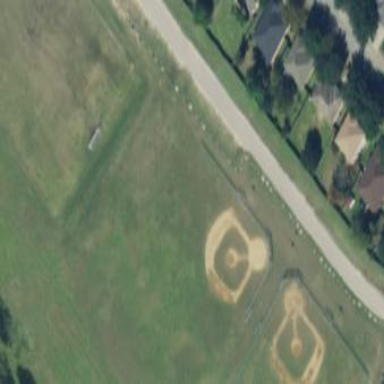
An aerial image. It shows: Baseball pitch for leisure and sports activities.